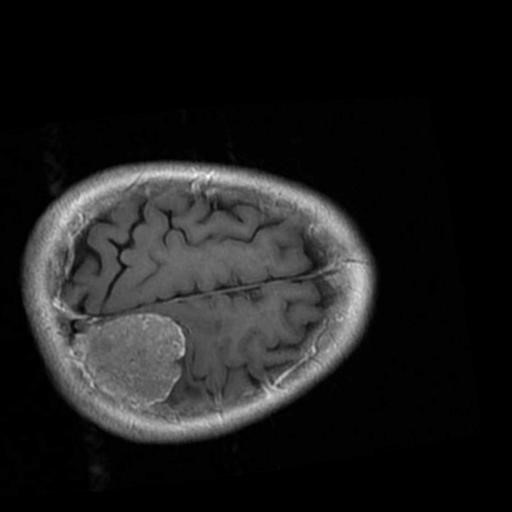
Label: brain_menin